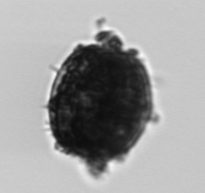
Label: Thalassiosira_TAG_external_detritus